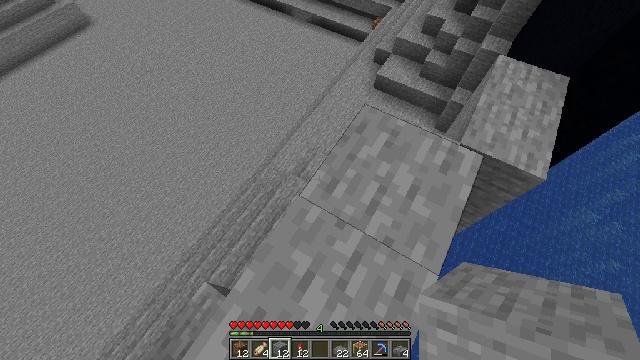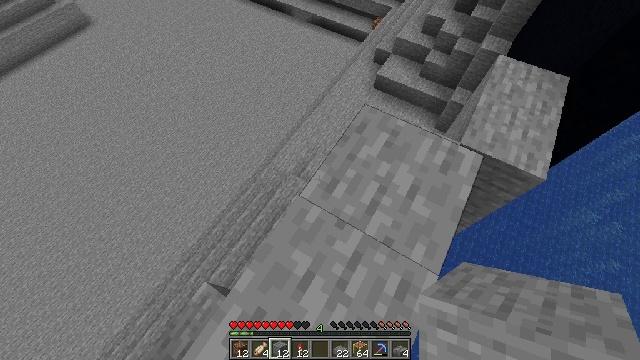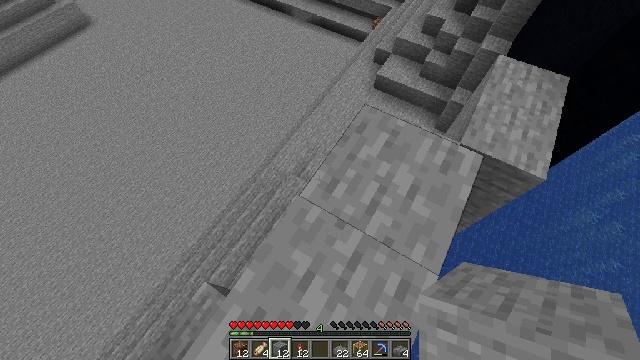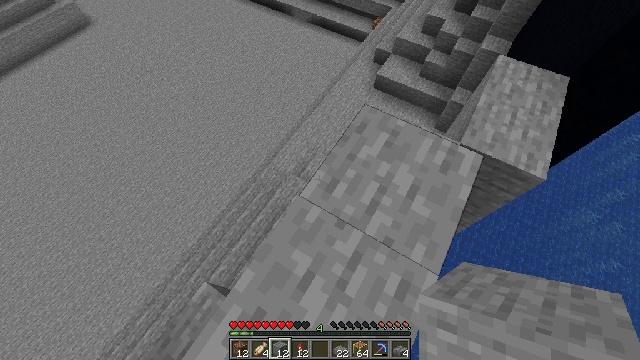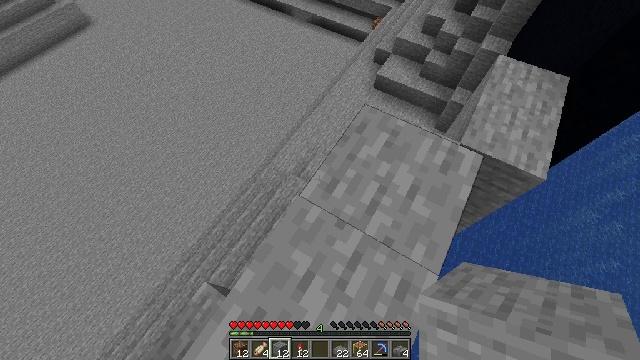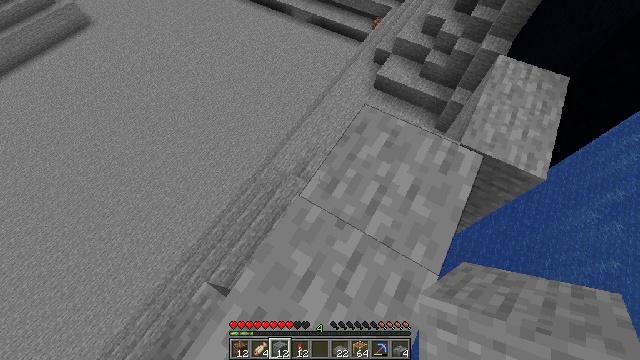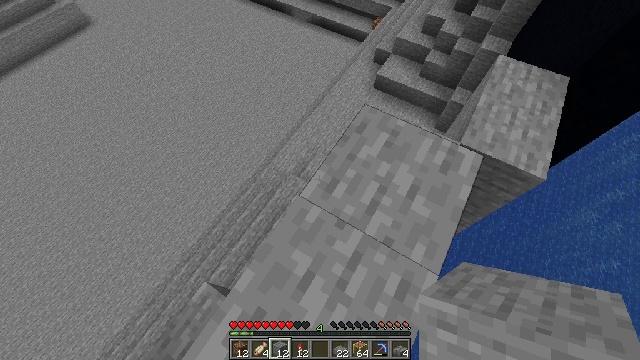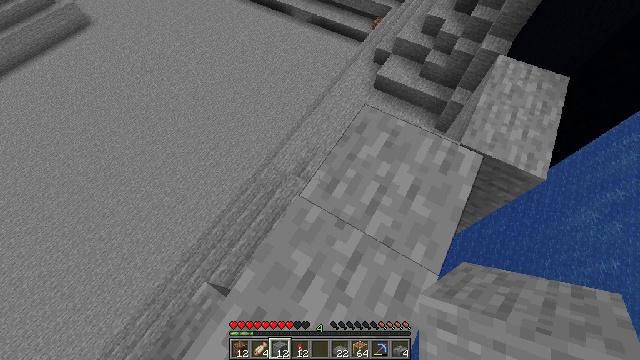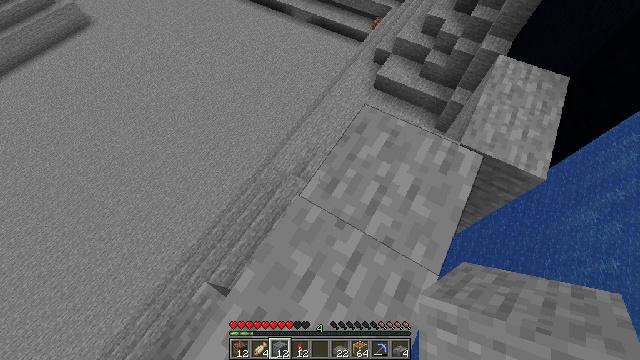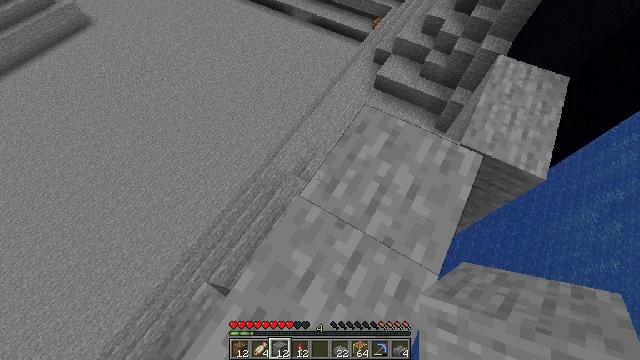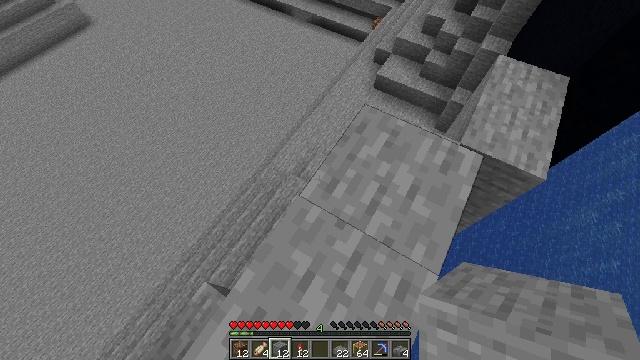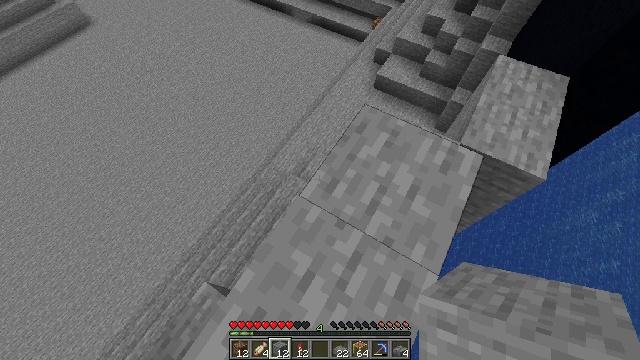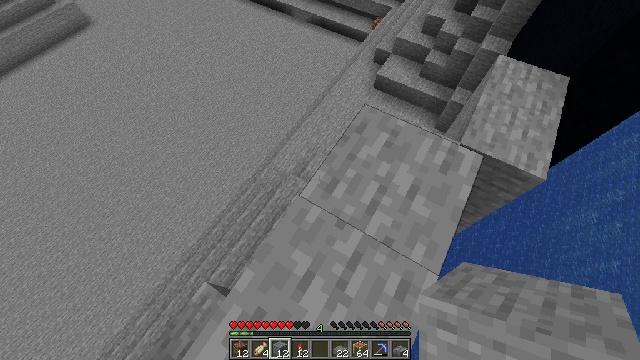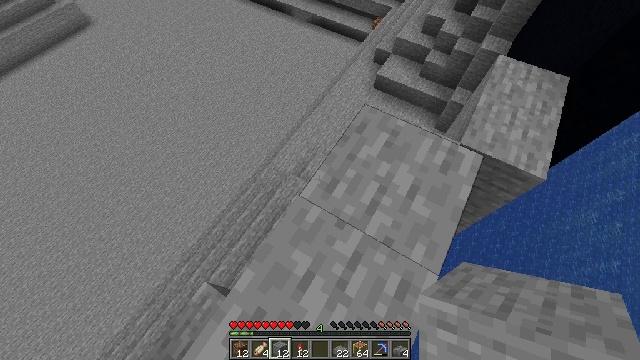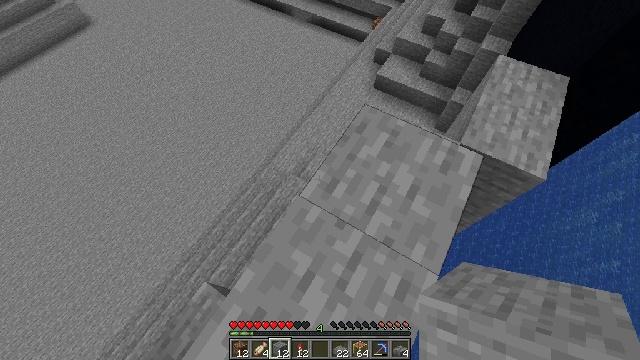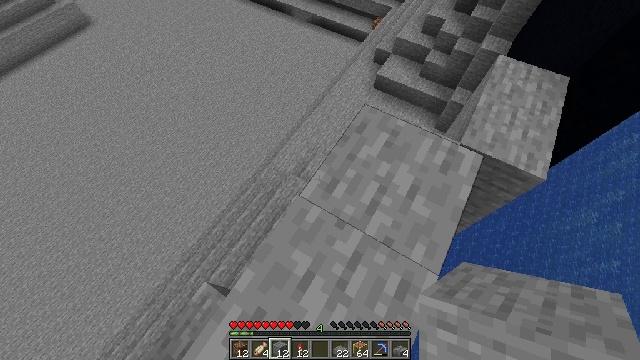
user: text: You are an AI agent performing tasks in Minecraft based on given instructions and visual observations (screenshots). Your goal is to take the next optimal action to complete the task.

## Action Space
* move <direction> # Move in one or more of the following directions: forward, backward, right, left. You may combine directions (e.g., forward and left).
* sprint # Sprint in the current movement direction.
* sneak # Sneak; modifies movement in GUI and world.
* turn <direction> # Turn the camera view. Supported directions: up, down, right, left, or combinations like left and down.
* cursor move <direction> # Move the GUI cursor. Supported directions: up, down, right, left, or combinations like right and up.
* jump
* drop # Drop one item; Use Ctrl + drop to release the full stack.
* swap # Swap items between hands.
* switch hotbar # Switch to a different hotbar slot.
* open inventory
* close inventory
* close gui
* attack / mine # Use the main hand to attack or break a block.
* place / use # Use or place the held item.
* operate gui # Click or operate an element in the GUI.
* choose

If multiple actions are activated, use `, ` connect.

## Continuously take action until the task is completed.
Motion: motion action
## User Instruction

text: Attack the shulker box to pick it up.
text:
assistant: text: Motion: no_op
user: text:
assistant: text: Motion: no_op
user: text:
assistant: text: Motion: no_op
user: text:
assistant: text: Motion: no_op
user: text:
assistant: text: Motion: no_op
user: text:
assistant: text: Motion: no_op
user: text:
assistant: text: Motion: no_op
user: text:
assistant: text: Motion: no_op
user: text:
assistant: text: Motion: no_op
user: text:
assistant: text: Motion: no_op
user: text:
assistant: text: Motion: no_op
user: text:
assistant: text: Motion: no_op
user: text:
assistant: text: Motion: no_op
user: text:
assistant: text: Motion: no_op
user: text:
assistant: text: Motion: no_op
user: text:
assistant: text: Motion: no_op
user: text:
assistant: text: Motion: no_op
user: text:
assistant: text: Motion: no_op
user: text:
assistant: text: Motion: no_op
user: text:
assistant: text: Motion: no_op
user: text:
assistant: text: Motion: no_op
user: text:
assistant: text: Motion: no_op
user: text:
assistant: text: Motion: no_op
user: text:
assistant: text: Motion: no_op
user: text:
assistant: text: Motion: no_op
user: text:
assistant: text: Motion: no_op
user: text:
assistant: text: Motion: no_op
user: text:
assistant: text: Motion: no_op
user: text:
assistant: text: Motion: no_op
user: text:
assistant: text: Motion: no_op